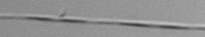
Label: Pseudo-nitzschia